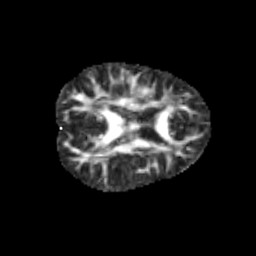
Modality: FA
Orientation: axial
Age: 10
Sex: female
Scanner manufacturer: siemens
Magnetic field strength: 3 T
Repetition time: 3.8 s
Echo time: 0.07 s